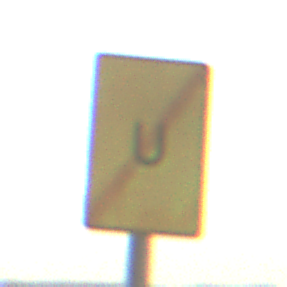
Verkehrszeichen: EndeUmleitung
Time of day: SunriseSunset
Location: Outdoor (Nature)
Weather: PartlyCloudy
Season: NotSpecified
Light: Natural